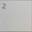
Piece: xx